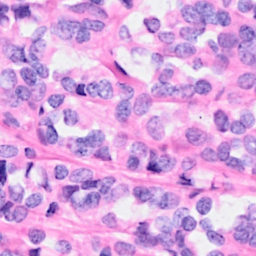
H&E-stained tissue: Breast